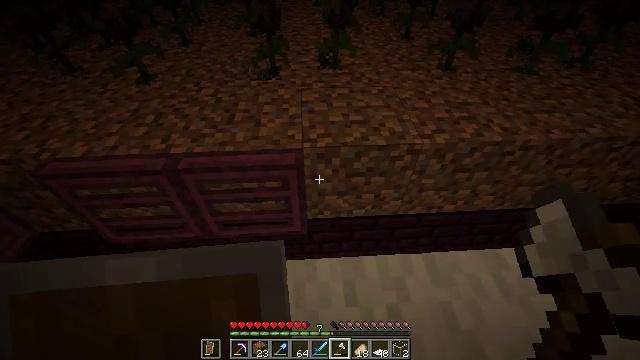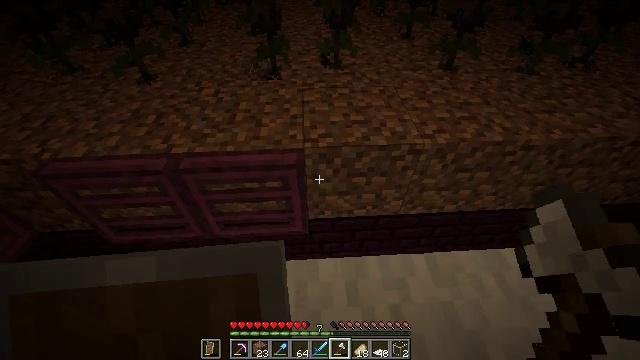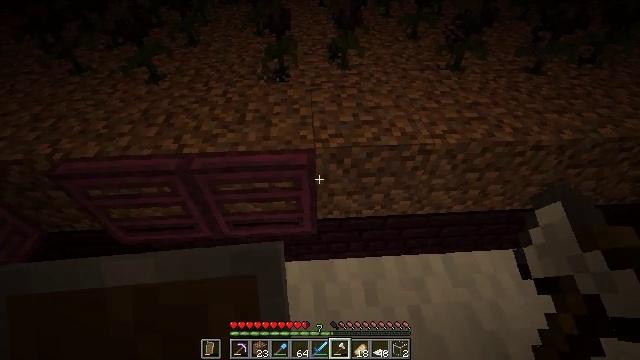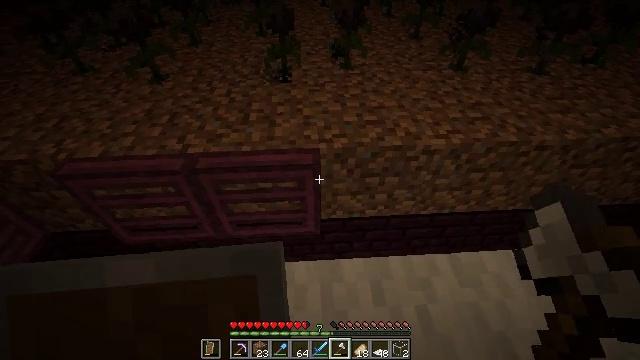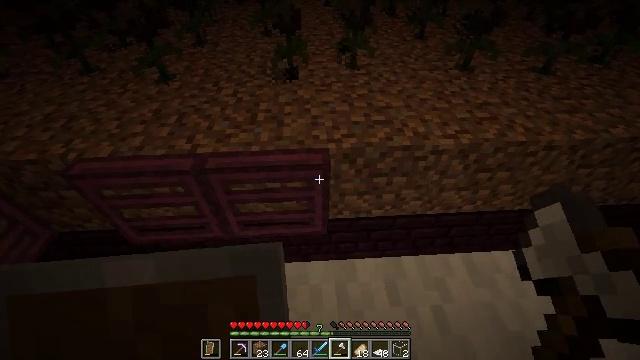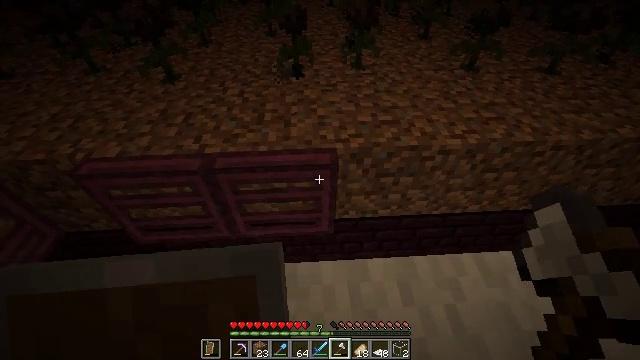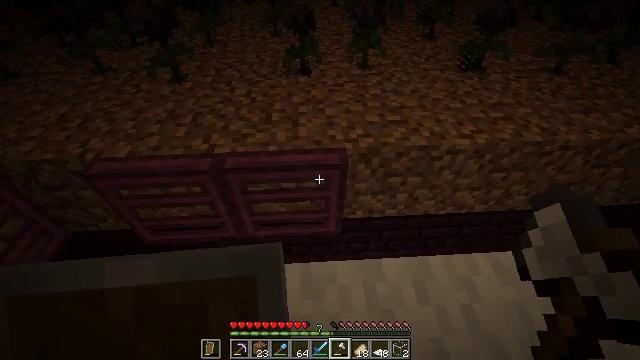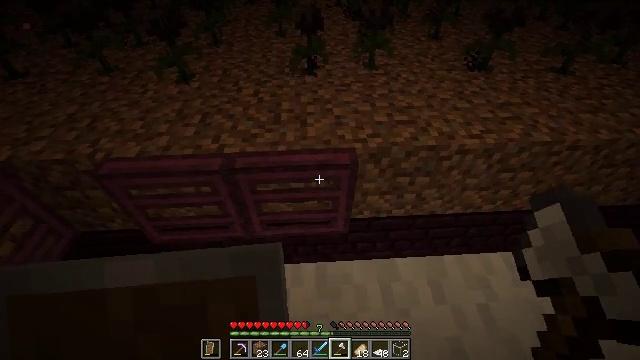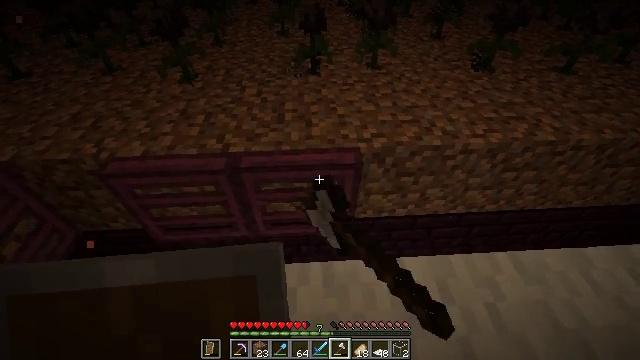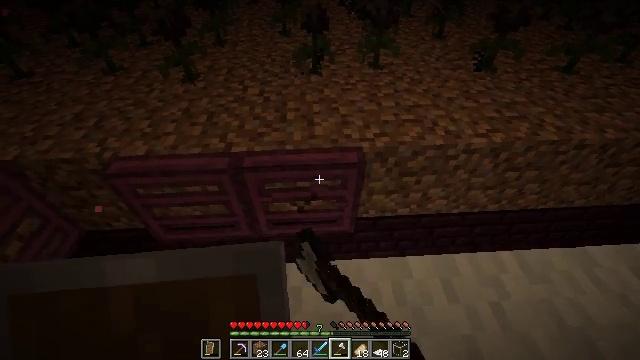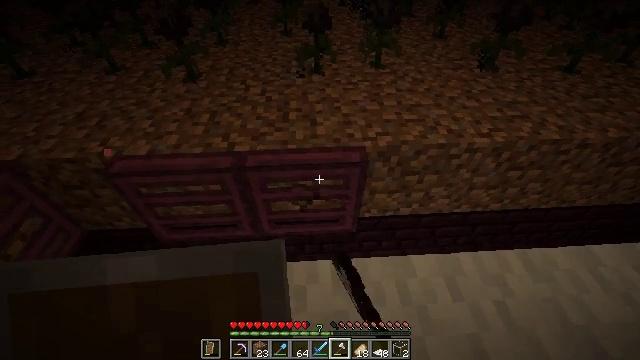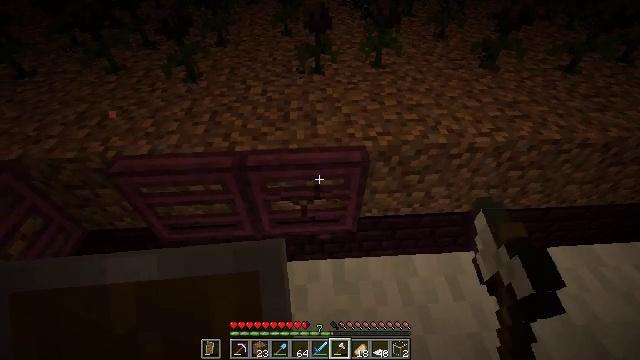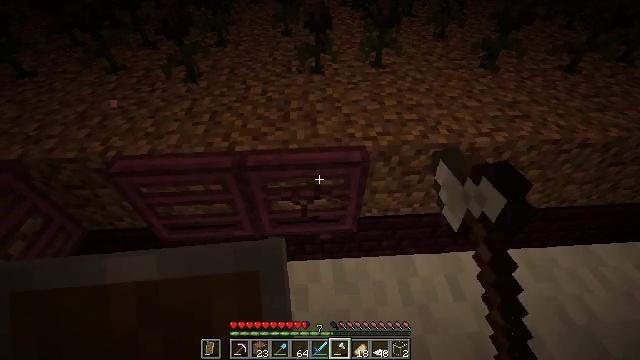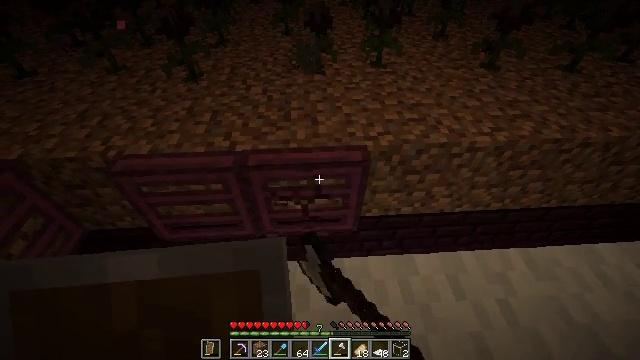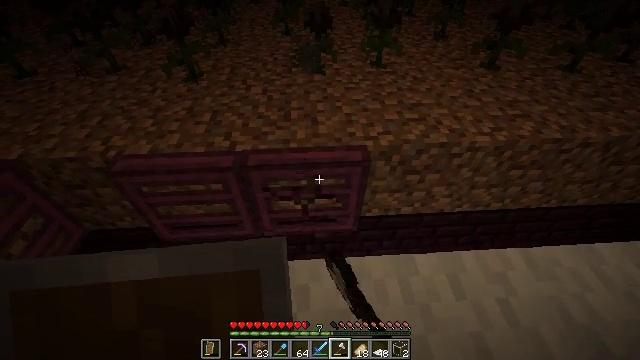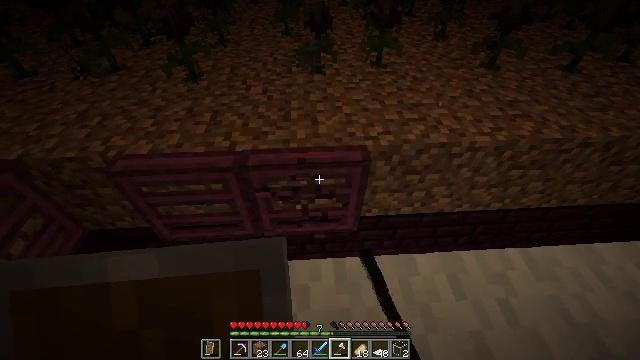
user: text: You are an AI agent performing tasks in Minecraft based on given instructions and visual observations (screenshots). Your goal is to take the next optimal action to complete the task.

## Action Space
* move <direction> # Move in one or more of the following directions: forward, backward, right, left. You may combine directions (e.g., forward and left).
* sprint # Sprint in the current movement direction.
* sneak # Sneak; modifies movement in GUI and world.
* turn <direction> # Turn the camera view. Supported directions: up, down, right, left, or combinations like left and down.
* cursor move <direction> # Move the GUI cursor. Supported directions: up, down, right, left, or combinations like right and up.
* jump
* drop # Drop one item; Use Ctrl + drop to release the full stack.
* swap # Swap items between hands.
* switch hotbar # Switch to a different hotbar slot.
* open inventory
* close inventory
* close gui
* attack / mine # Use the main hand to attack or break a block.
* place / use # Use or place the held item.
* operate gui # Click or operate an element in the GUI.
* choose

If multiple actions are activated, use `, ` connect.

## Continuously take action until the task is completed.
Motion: motion action
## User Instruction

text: Break the crimson trapdoor to collect it.
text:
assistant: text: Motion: move left, sneak
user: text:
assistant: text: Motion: move left, sneak
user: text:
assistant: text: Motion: move left, sneak
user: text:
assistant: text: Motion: move left, sneak
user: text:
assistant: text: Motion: move left, sneak
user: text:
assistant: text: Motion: move left, sneak
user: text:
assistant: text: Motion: move left, sneak, attack / mine
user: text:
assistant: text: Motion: sneak, attack / mine
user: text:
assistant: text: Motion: sneak, attack / mine
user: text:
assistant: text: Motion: sneak, attack / mine
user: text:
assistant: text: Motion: sneak, attack / mine
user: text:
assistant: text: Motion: sneak, attack / mine
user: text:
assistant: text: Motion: sneak, attack / mine
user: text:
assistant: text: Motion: sneak, attack / mine
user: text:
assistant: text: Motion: sneak, attack / mine
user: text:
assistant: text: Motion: sneak, attack / mine
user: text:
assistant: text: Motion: sneak, attack / mine
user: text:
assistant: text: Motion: sneak, attack / mine
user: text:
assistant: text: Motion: sneak, attack / mine
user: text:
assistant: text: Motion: sneak, attack / mine
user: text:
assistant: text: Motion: sneak, attack / mine
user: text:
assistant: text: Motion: sneak, attack / mine
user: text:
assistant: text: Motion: sneak, attack / mine
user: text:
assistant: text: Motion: sneak, attack / mine
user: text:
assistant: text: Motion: sneak, attack / mine
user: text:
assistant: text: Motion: sneak, attack / mine
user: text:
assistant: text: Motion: sneak, attack / mine
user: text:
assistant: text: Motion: sneak, turn left
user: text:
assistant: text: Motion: sneak, turn left
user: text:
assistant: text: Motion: sneak, turn left and up